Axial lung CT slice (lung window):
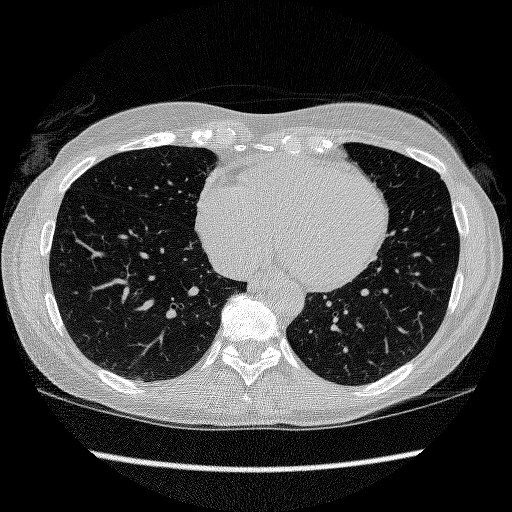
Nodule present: no